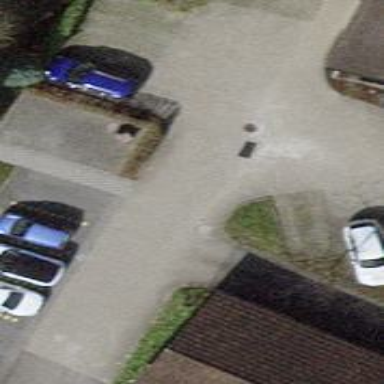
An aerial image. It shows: Service road with surface made of paving stones.